Question: I want to make a prediction for a child's height, based on the fathers+mothers height and the gender and visualize this.
Without the gender variable I can still visualize this in a 3D graph.
But when I add the gender I'd like to have 2 surface plots, one for gender==male and one for gender==female. Is there an elegant way to fix this gender variable in the 'fit2' model, so that I can plot both?
'''
library(fields)
library(scatterplot3d)
library(ggplot2)
library(UsingR)
data(GaltonFamilies)
attach(GaltonFamilies)
fit <- lm(childHeight ~ mother + father)
fit2 <- lm(childHeight ~ mother + father + gender)
colorSet <- tim.colors(2)
s3d <- scatterplot3d(father,mother,childHeight,color=colorSet[gender])
detach(GaltonFamilies)
s3d$plane3d(fit)
'''

The fit including gender looks like:
'''
> fit2
Call:
lm(formula = childHeight ~ mother + father + gender)
Coefficients:
(Intercept) mother father gendermale
16.5212 0.3176 0.3928 5.2150
'''
But when I tryto plot two surface planes for both genders I get an error:
'''
s3d$plane3d(fit2)
Error in segments(x, z1, x + y.max * yx.f, z2 + yz.f * y.max, lty = ltya, :
cannot mix zero-length and non-zero-length coordinates
'''
I'd like to have something like this, does anybody know how this is possible?
'''
s3d$plane3d(fit2(gendermale=1))
s3d$plane3d(fit2(gendermale=0))
'''
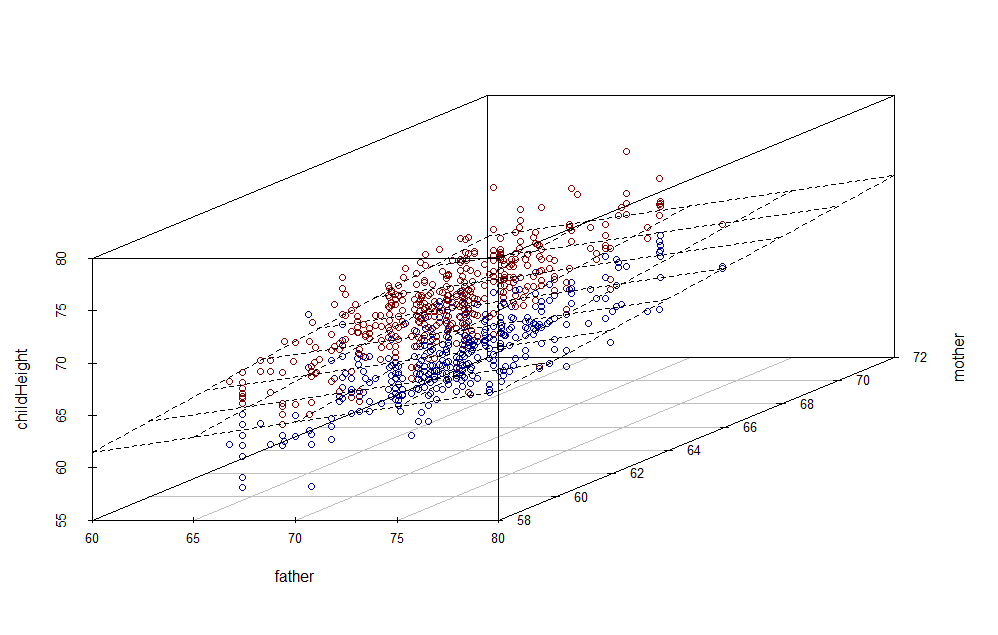
Answer: You'll need to adjust the colors (I just used "red" for the 2nd plane for the sake of demonstration), but try this:
'''
s3d$plane3d(fit2$coefficients[1:3])
s3d$plane3d(fit2$coefficients[1:3] + c(fit2$coefficients["gendermale"], 0, 0), col = "red")
'''
The idea is ignoring the 'gendermale' coefficient for the 1st plane (where 'gender=="female"'), and adding it to the intercept for the second plane (where 'gender=="male"').